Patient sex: F
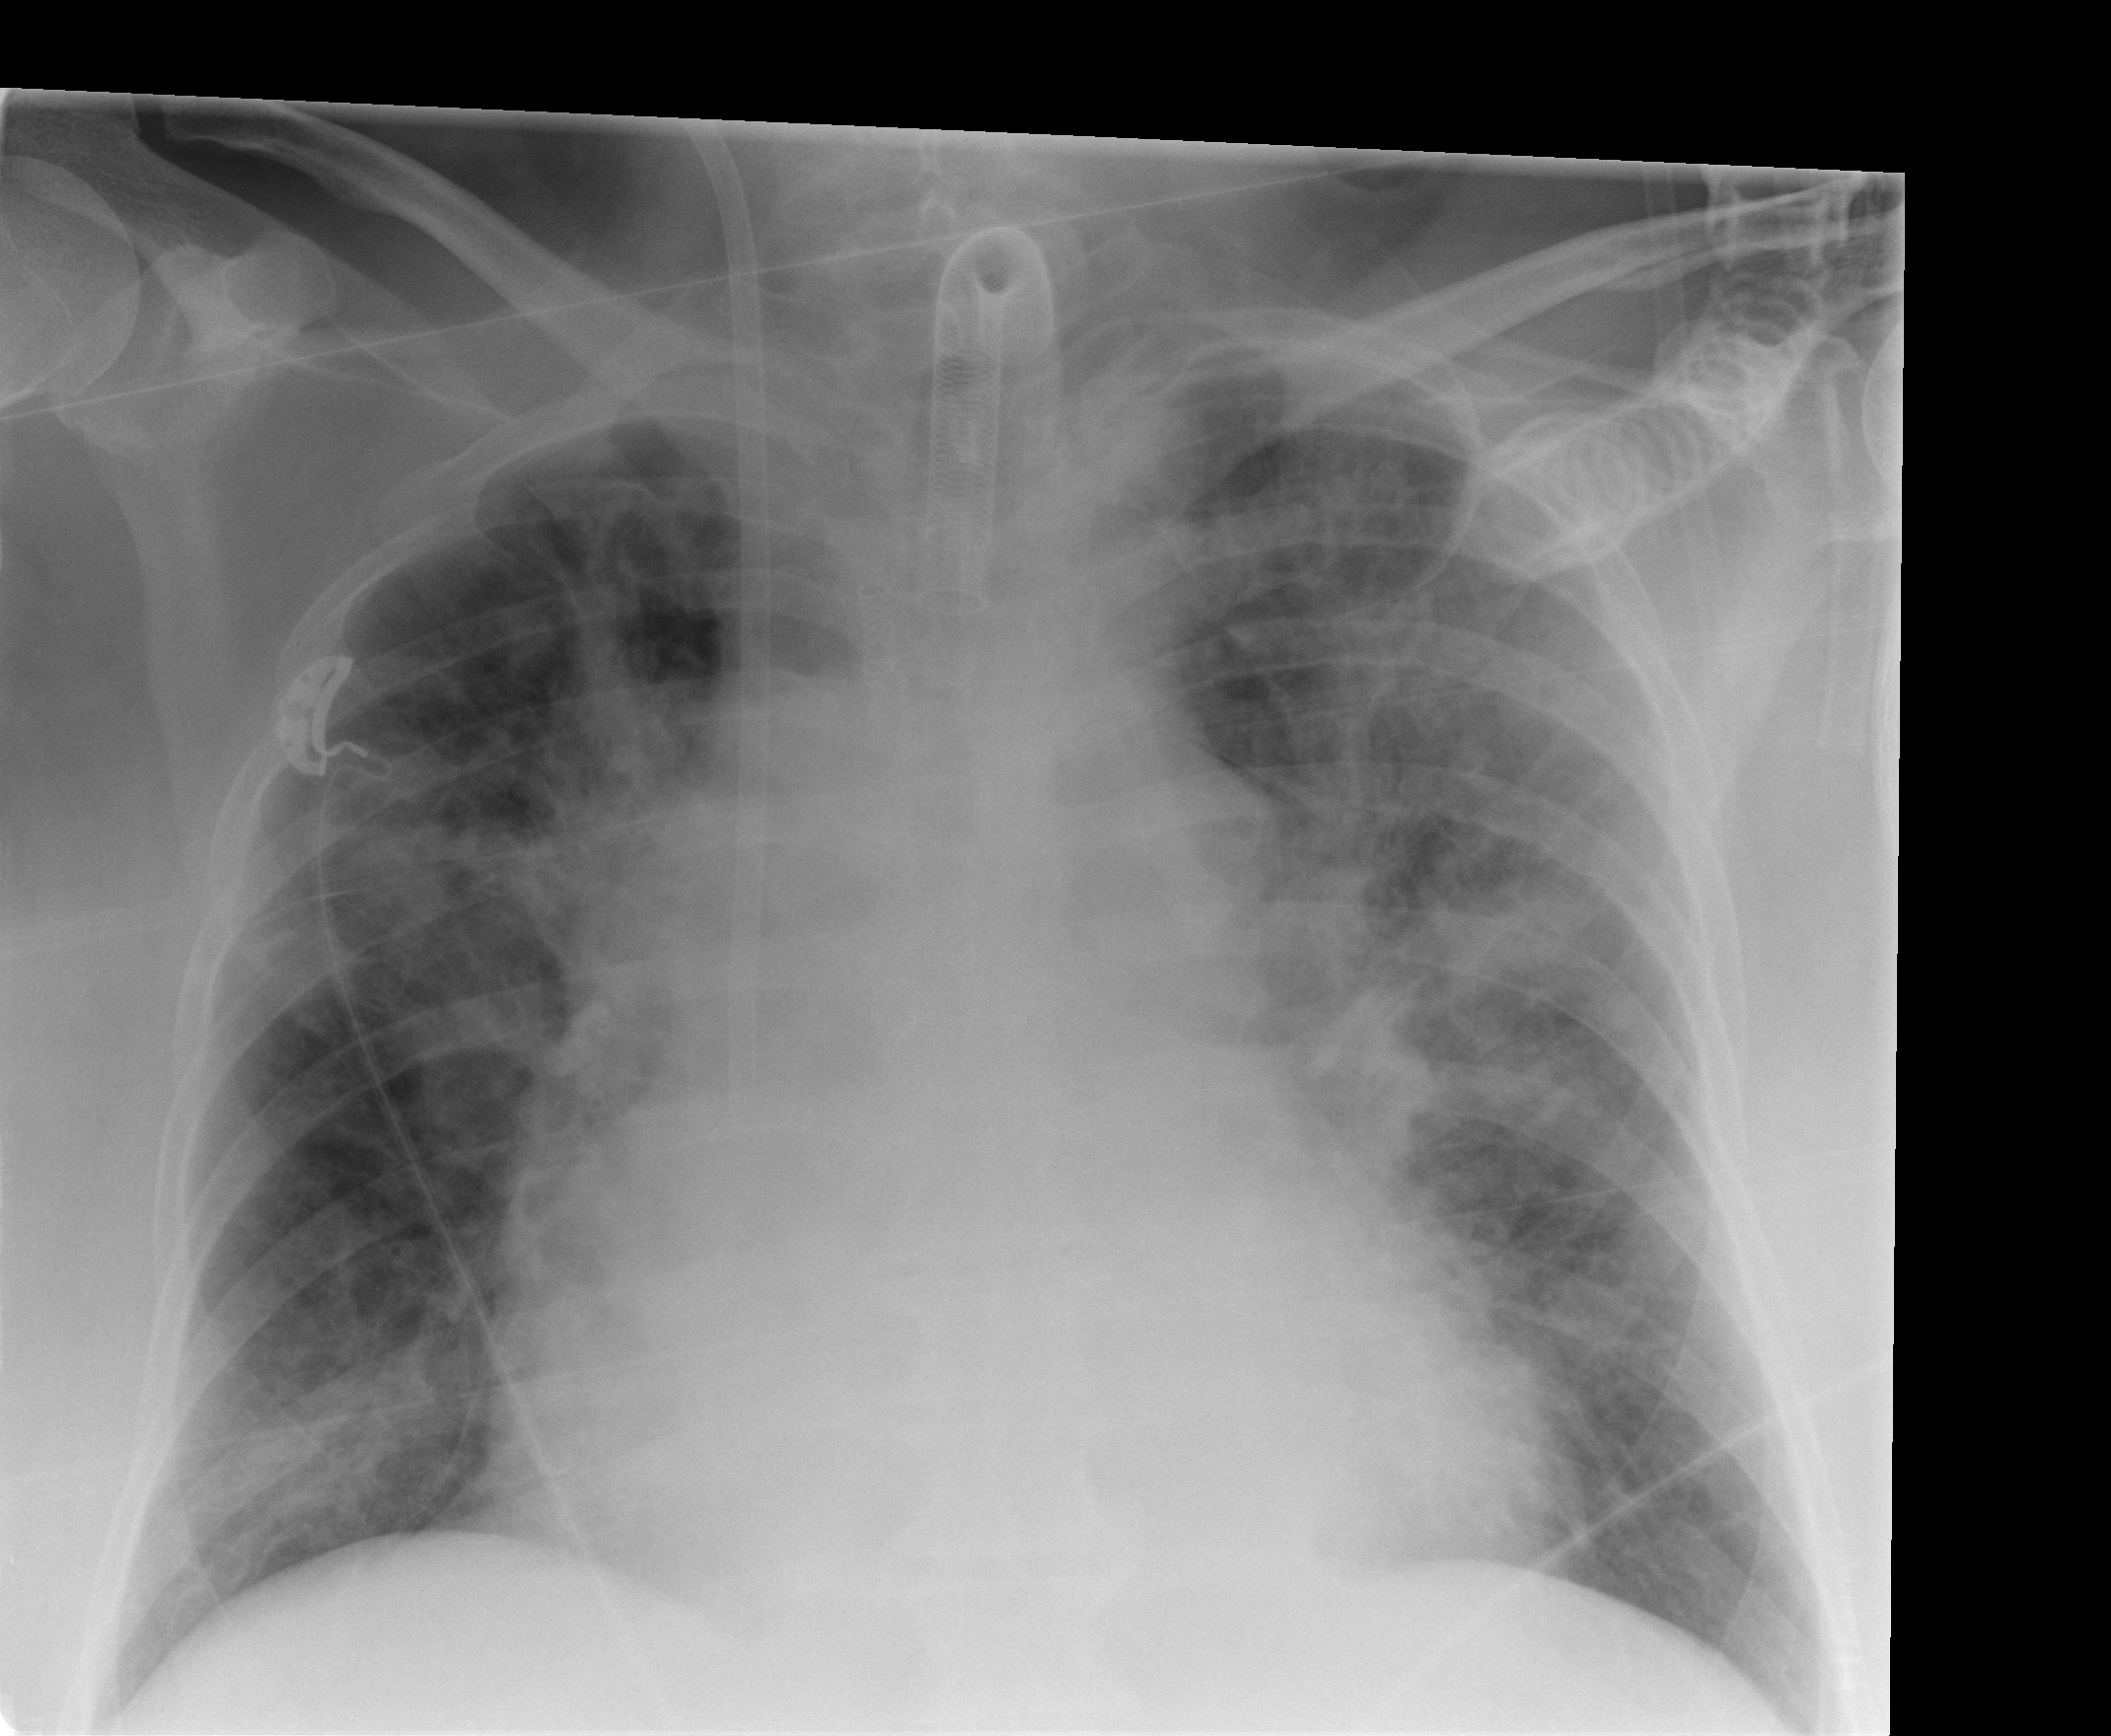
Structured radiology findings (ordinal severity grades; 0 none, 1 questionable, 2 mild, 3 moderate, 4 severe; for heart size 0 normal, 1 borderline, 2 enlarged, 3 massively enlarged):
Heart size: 2
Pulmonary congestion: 3
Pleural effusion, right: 0
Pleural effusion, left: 0
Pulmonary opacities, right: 2
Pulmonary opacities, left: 3
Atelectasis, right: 0
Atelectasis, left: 0